Field crop: maize
Growth stage: 2
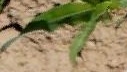
Species: maize